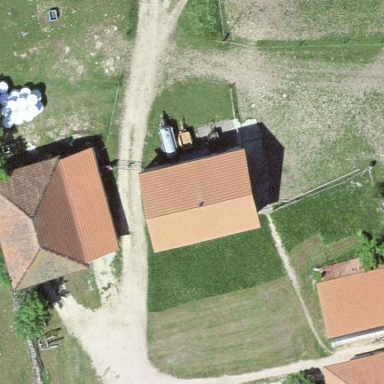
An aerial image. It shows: Gabled roof on farm auxiliary building.